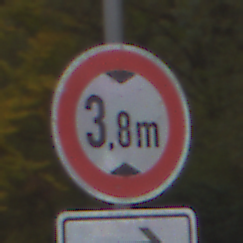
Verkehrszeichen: TatsaechlicheHoehe
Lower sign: RichtungsangabeDurchPfeile5
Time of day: Midday
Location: Outdoor (Nature)
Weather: Overcast
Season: Autumn
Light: Natural